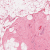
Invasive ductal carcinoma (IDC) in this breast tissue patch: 0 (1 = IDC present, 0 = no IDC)